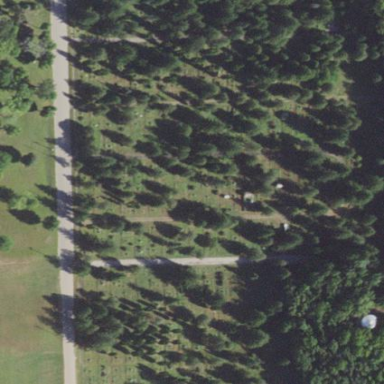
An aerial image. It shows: Cemetery.